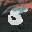
Label: 5